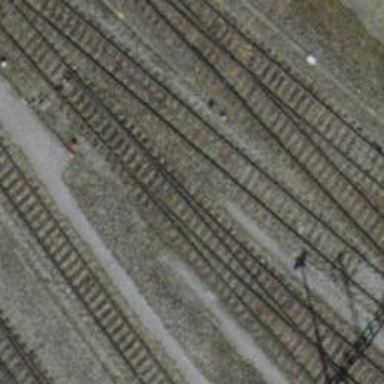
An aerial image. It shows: Railway switch.